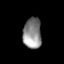
Tissue: lung
Cell type: Epithelial cells
Senescence score: 0.2
Nuclear area (px): 554
Mean DAPI intensity: 138.421